Question: Task Goal: Show id and last name of clients with exam charges totaling at least $300.00 and no more than $900.00.
I tried filtering it out using HAVING but that didn't work. Any suggestions?
'''
SELECT
ISNULL(CASE WHEN SUM(ED.ex_fee) >=300 and SUM(ED.ex_fee) < 900 THEN CL.cl_id END,'') AS cl_id,
ISNULL(CASE WHEN SUM(ED.ex_fee) >=300 and SUM(ED.ex_fee) < 900 THEN CL.cl_name_last END,'') AS cl_name_last
FROM vt_clients as CL
INNER JOIN vt_animals AS AN ON AN.cl_id = CL.cl_id
INNER JOIN vt_exam_headers AS EH ON EH.an_id = AN.an_id
INNER JOIN vt_exam_details AS ED ON ED.ex_id = EH.ex_id
GROUP BY CL.cl_id, cl_name_last
HAVING CL.cl_id <> 0 and CL.cl_name_last <> ''
'''

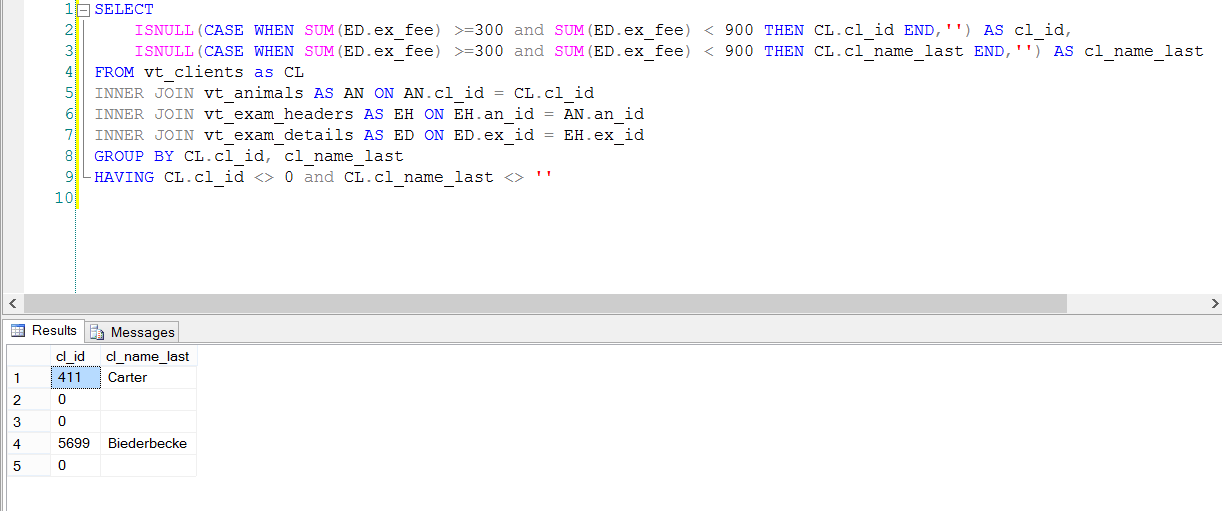
Answer: try this
'''
SELECT CL.cl_id, cl_name_last
FROM vt_clients as CL
INNER JOIN vt_animals AS AN ON AN.cl_id = CL.cl_id
INNER JOIN vt_exam_headers AS EH ON EH.an_id = AN.an_id
INNER JOIN vt_exam_details AS ED ON ED.ex_id = EH.ex_id
GROUP BY CL.cl_id, cl_name_last
HAVING SUM(ED.ex_fee) >=300 and SUM(ED.ex_fee) < 900
'''